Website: home-depot
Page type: review-order
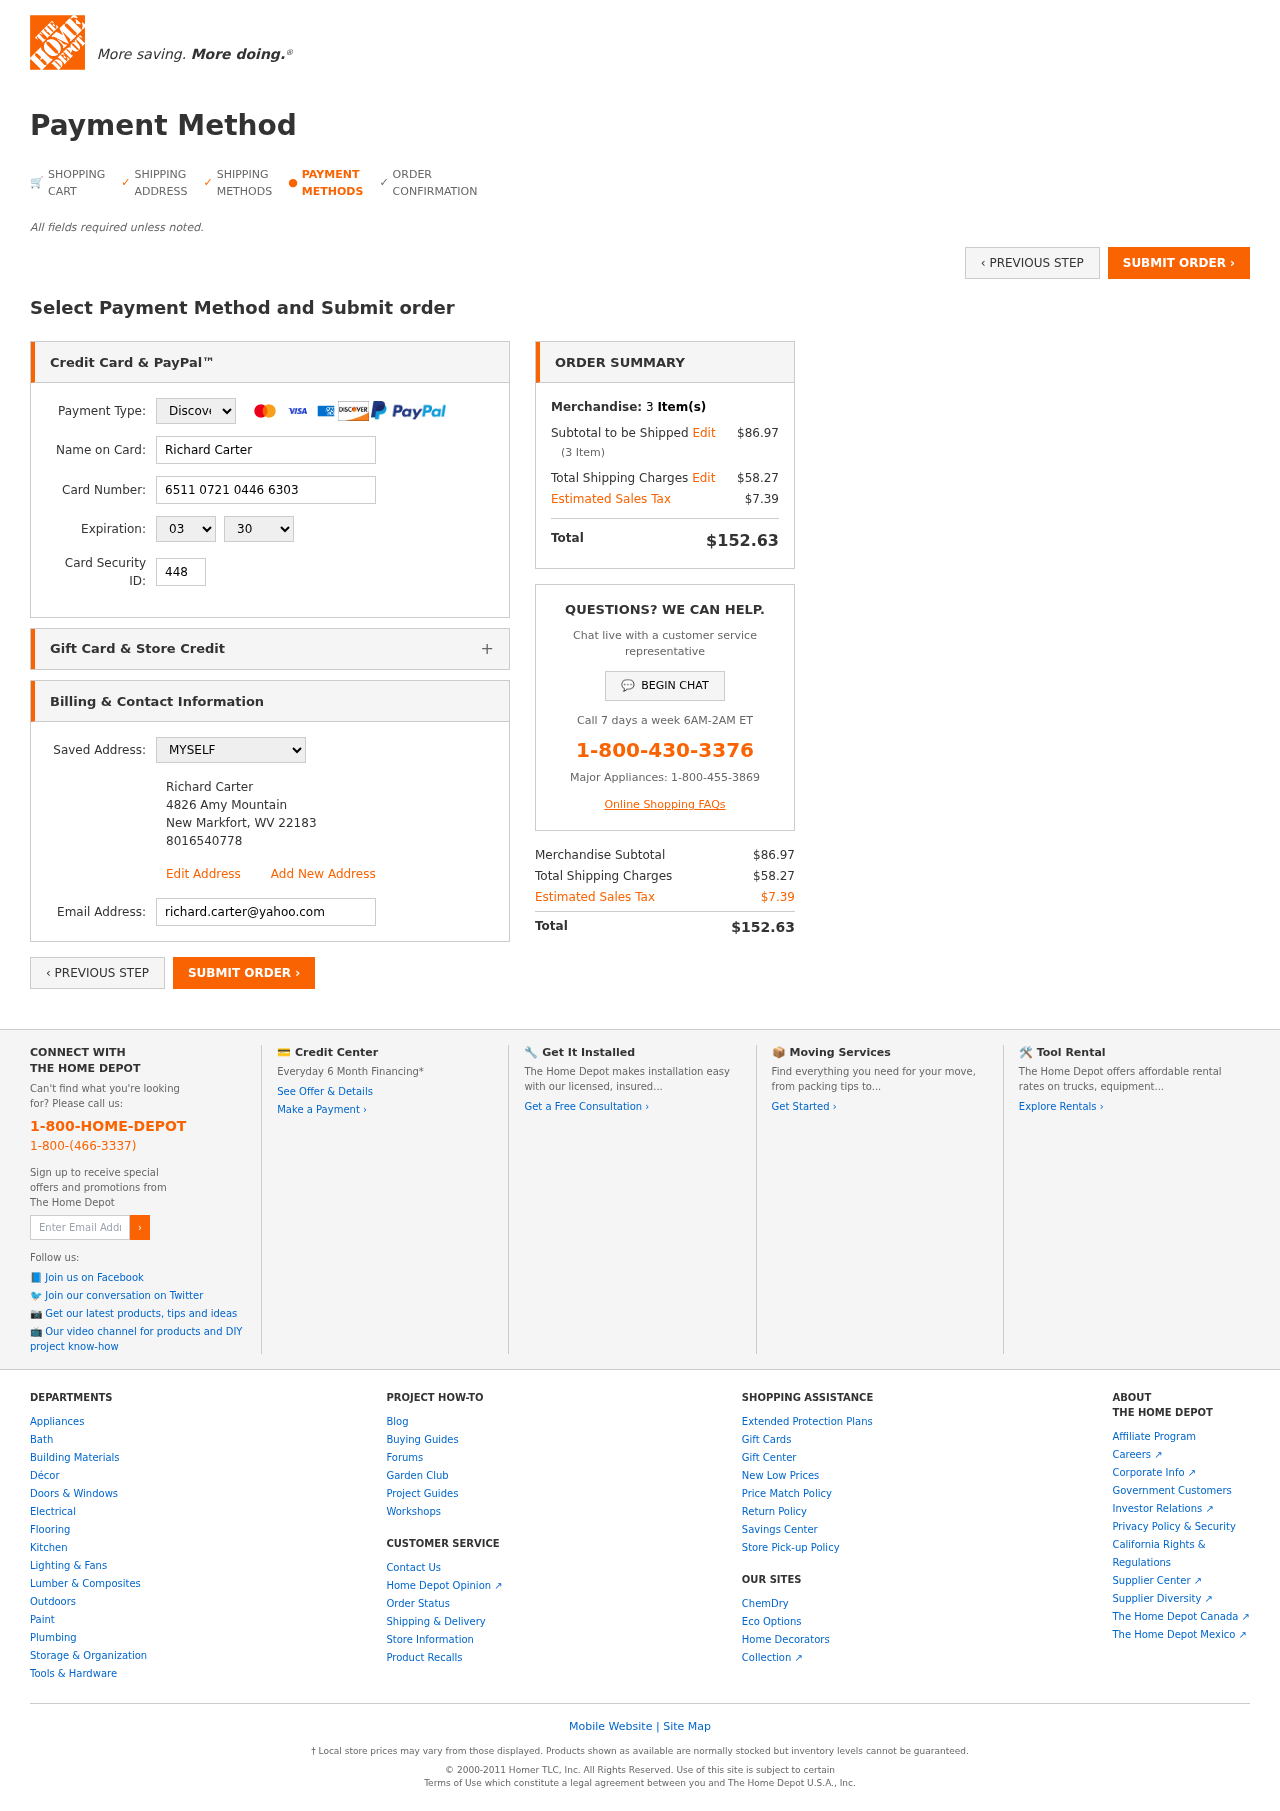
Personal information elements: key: PII_CARD_CVV
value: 448
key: PII_CARD_EXPIRY_MONTH
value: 03
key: PII_CARD_EXPIRY_YEAR
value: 30
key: PII_CARD_NUMBER
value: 6511 0721 0446 6303
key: PII_CARD_TYPE
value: Discover
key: PII_EMAIL
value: richard.carter@yahoo.com
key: PII_FULLNAME
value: Richard Carter
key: PII_FULLNAME2
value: Richard Carter
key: PII_STREET2
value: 4826 Amy Mountain
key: PII_CITY2
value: New Markfort
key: PII_STATE_ABBR2
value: WV
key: PII_POSTCODE2
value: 22183
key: PII_PHONE2
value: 8016540778
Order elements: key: ORDER_NUM_ITEMS
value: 3
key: ORDER_SUBTOTAL
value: $86.97
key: ORDER_NUM_ITEMS2
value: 3
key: ORDER_SHIPPING_COST
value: $58.27
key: ORDER_TAX
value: $7.39
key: ORDER_TOTAL
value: $152.63
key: ORDER_SUBTOTAL2
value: $86.97
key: ORDER_SHIPPING_COST2
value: $58.27
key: ORDER_TAX2
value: $7.39
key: ORDER_TOTAL2
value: $152.63